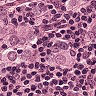
Metastatic tissue present: yes